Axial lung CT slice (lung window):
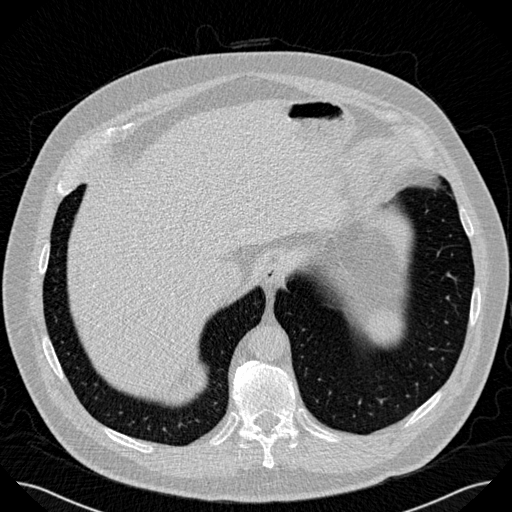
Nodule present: no